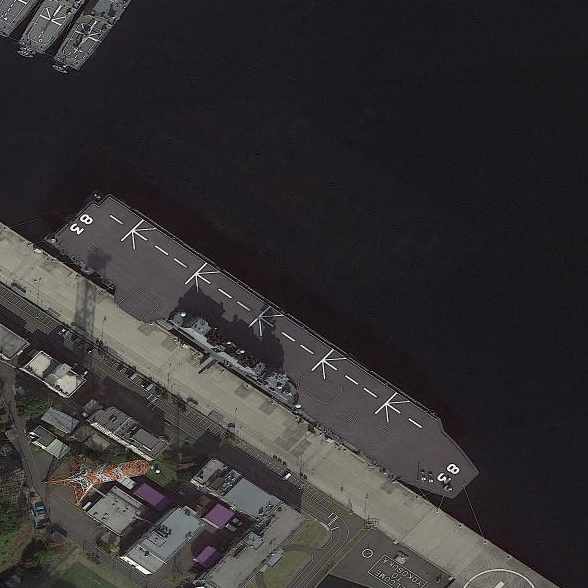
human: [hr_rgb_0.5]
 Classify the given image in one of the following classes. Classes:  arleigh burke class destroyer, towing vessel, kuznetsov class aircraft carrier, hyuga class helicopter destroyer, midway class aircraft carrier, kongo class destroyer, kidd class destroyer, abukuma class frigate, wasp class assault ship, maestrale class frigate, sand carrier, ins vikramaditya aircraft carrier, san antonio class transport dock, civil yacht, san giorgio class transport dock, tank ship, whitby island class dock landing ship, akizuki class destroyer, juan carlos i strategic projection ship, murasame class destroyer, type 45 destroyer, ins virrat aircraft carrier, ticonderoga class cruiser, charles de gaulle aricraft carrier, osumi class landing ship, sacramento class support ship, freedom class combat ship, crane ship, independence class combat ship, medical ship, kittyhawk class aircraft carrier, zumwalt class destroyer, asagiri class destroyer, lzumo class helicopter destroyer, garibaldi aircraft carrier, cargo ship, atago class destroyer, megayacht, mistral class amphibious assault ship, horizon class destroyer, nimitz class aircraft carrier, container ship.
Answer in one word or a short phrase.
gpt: Lzumo class helicopter destroyer